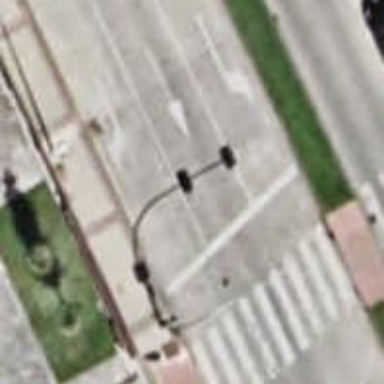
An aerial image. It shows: Road with traffic signals.